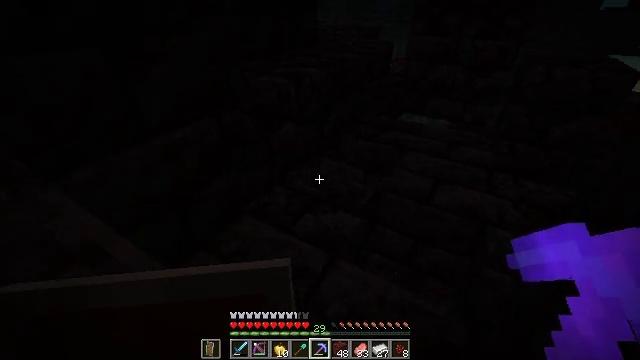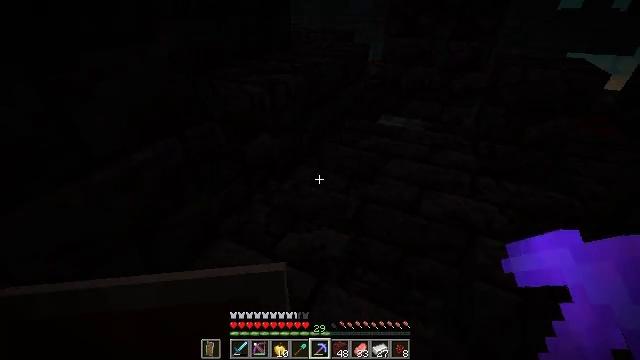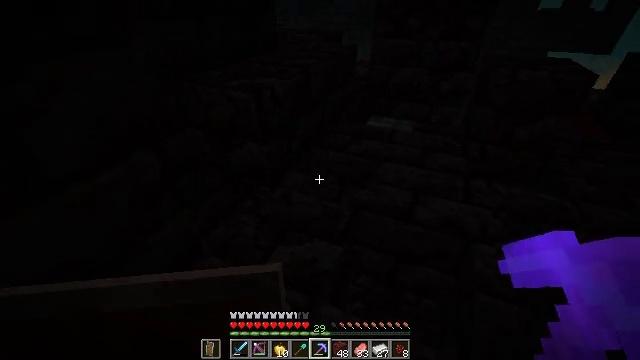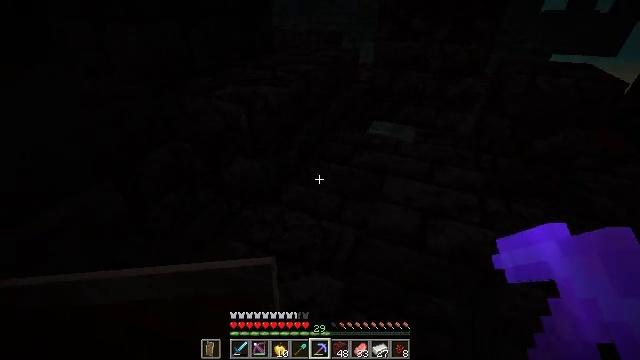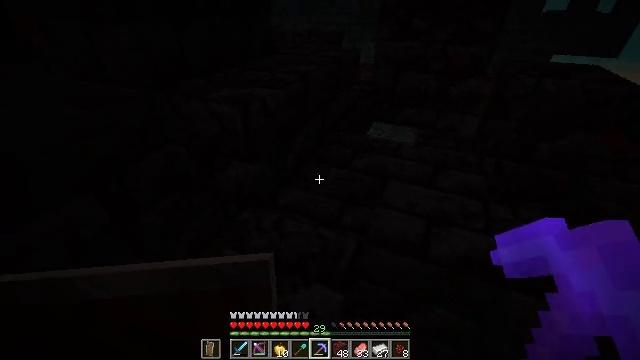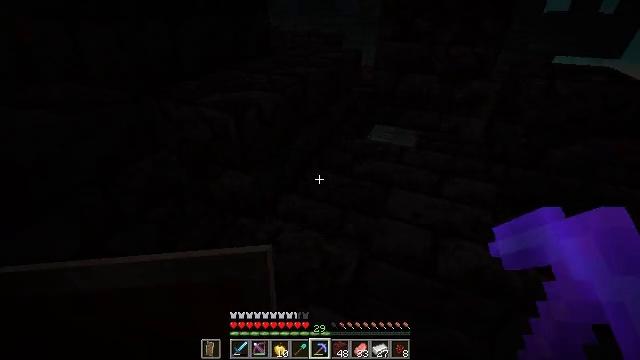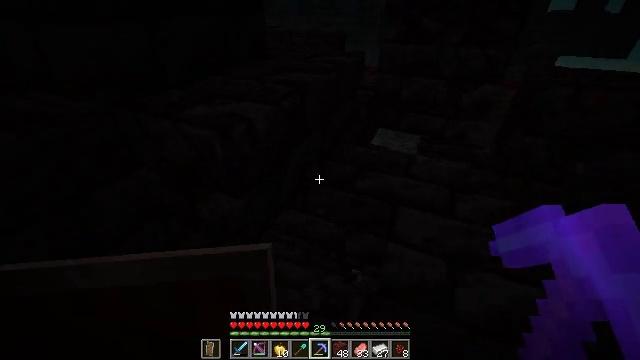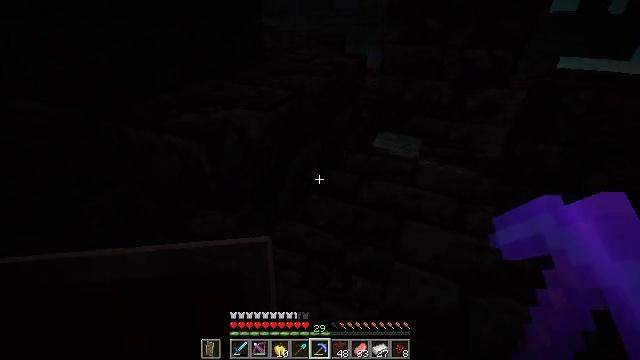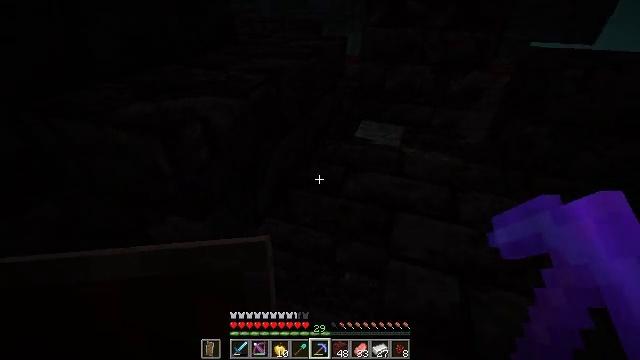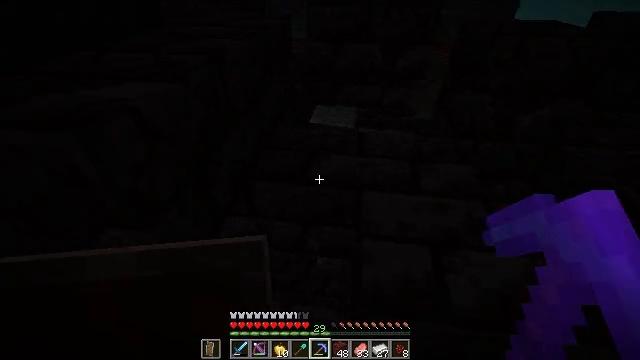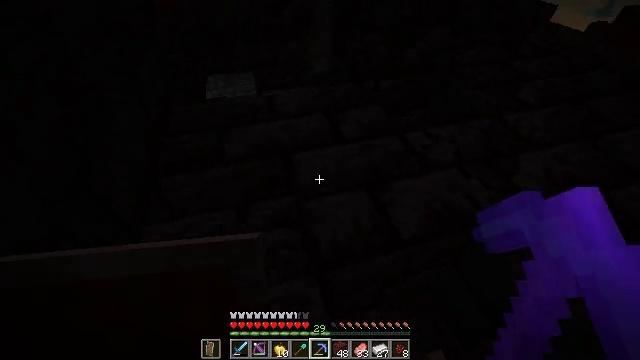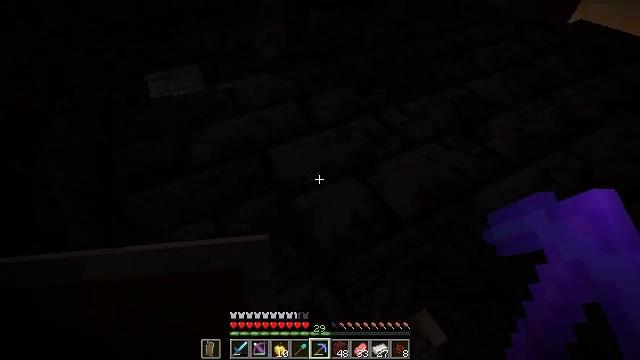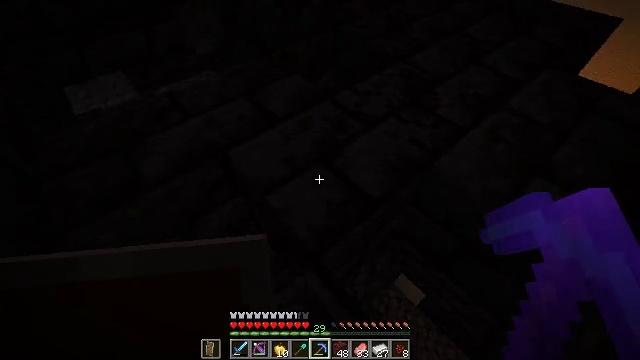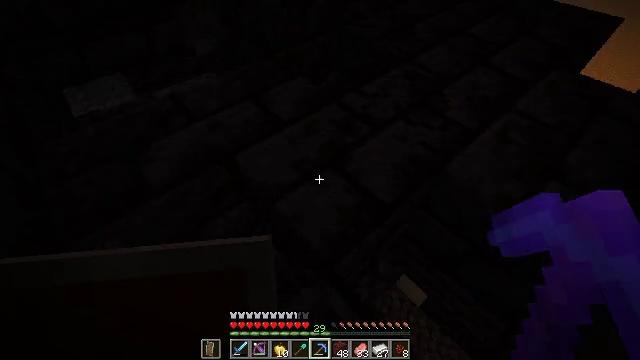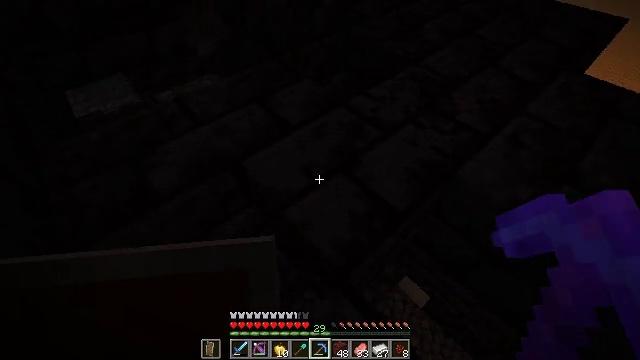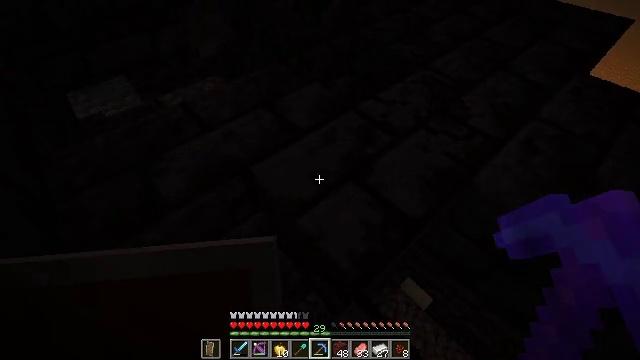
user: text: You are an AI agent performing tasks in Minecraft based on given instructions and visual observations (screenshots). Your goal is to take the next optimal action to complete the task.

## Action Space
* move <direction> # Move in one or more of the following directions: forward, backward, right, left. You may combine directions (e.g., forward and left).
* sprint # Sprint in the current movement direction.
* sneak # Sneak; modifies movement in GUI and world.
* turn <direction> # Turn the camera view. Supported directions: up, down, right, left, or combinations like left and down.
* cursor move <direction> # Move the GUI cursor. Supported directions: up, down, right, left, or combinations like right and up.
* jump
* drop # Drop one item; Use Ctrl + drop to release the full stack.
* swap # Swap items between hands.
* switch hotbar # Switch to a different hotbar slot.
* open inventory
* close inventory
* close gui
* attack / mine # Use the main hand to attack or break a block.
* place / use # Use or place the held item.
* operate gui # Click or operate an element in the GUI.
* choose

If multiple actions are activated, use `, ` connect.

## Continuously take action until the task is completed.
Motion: motion action
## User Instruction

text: Mine polished blackstone bricks.
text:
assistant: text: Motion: move forward, turn right
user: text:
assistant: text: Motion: move forward, turn right
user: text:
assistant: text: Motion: move forward
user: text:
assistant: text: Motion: move forward
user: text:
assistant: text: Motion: move forward
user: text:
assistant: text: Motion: move forward
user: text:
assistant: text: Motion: move forward, sneak
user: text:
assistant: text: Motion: move forward, sneak, turn right and down
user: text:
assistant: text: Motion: move forward and move left, sneak, turn right and down
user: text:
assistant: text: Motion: move forward and move left, sneak, turn right and down
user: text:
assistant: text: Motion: move forward and move left, sneak, turn right and down
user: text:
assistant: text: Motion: move forward and move left, sneak, turn right and down
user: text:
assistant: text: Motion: move forward and move left, sneak
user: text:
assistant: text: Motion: move forward and move left, sneak
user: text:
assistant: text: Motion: move forward and move left, sneak
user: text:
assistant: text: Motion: move forward, sneak
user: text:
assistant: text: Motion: move forward, sneak
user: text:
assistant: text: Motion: move forward, sneak, turn right and up
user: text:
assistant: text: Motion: move forward, sneak, turn right and up
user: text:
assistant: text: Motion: move forward, sneak, turn right and up
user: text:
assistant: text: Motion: move forward, sneak, turn right and up
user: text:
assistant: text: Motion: move forward, sneak
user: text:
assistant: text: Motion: move forward, sneak
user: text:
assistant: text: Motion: move forward, sneak
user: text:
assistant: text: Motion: move forward, sneak
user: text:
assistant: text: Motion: move forward
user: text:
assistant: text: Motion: move forward
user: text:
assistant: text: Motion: move forward
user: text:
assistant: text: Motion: move forward
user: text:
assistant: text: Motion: move forward